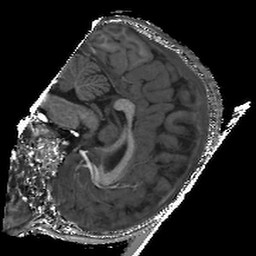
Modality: T1w
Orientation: sagittal
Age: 10
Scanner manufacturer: siemens
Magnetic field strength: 3 T
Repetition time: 2.4 s
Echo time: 0.00224 s